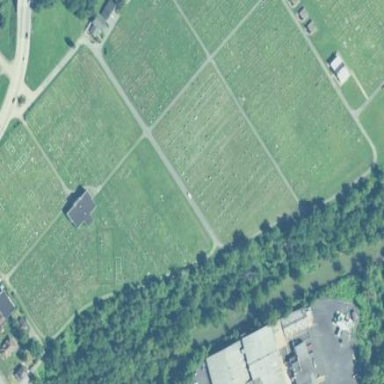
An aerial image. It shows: Cemetery.